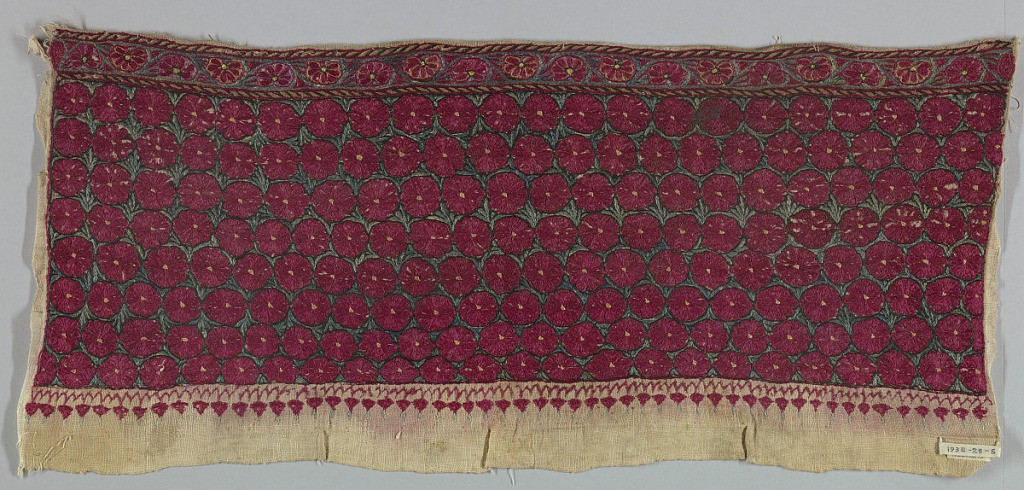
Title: Textile
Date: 19th century
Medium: silk on linen Technique: embroidered
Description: Horizontal rectangle of linen with solidly massed embroidered round blossoms in red silk, outlined in black, against a ground of green. Yellow centers in flowers. Bordering floral rinceau at top.